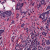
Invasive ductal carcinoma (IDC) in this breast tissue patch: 1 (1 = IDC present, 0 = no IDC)